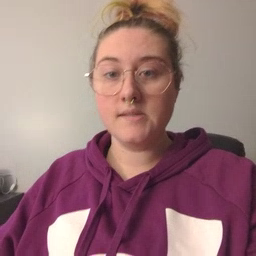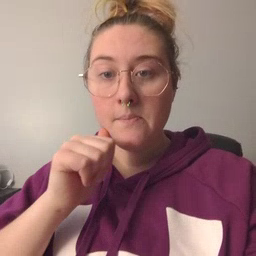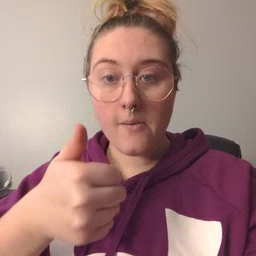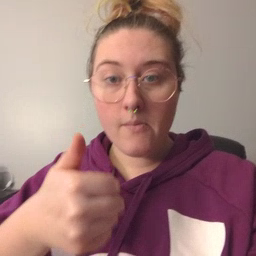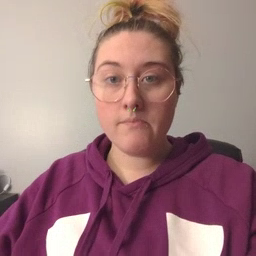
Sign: tomorrow